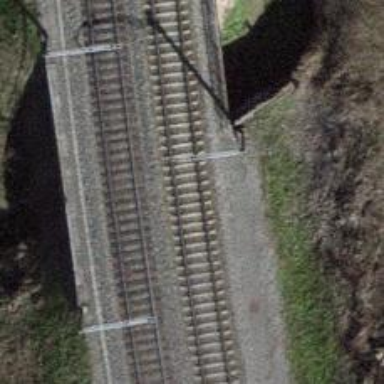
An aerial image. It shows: Bridge over electrified railway with contact line.